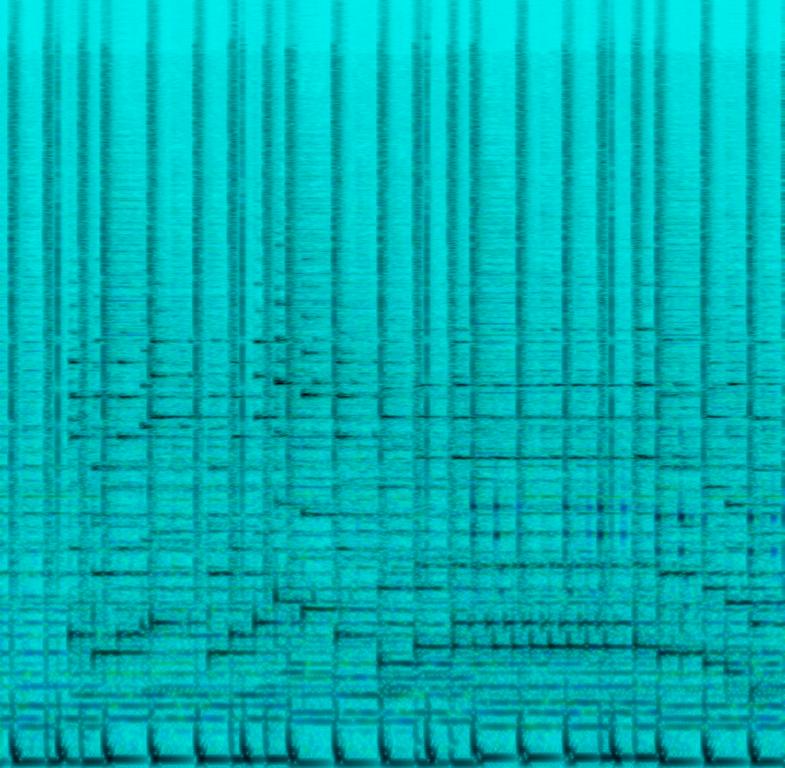
The low quality recording features an instrumental cover that consists exotic steel pan melody, punchy kick hits layered with claps, groovy piano chord progression and groovy bass. It is in mono and it sounds a bit harsh, but energetic, tropical and exotic.